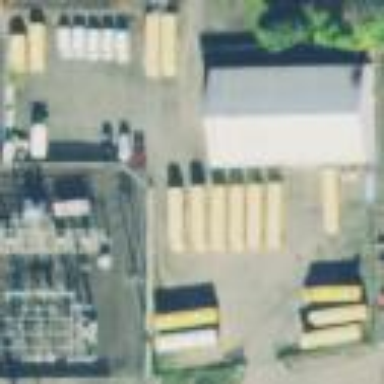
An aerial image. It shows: Chain link fence surrounding industrial bus depot.